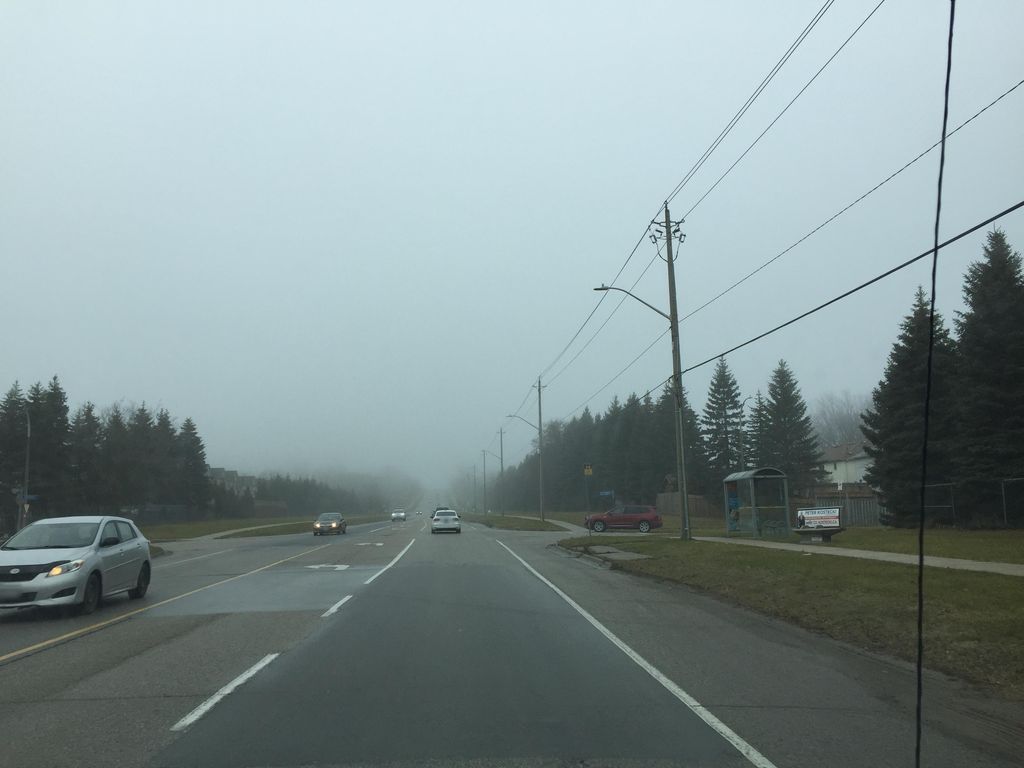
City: kitchener-waterloo